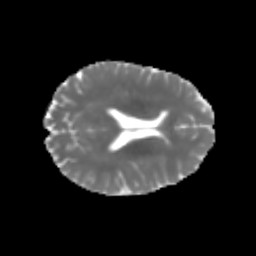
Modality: MD
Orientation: axial
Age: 23
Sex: male
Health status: healthy